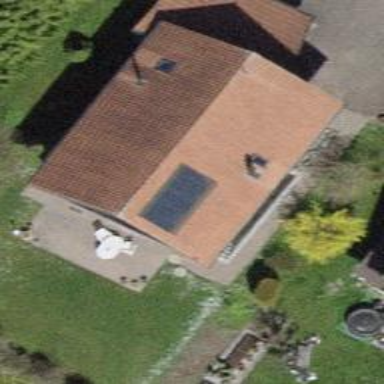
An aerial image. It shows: Solar photovoltaic panel generator.